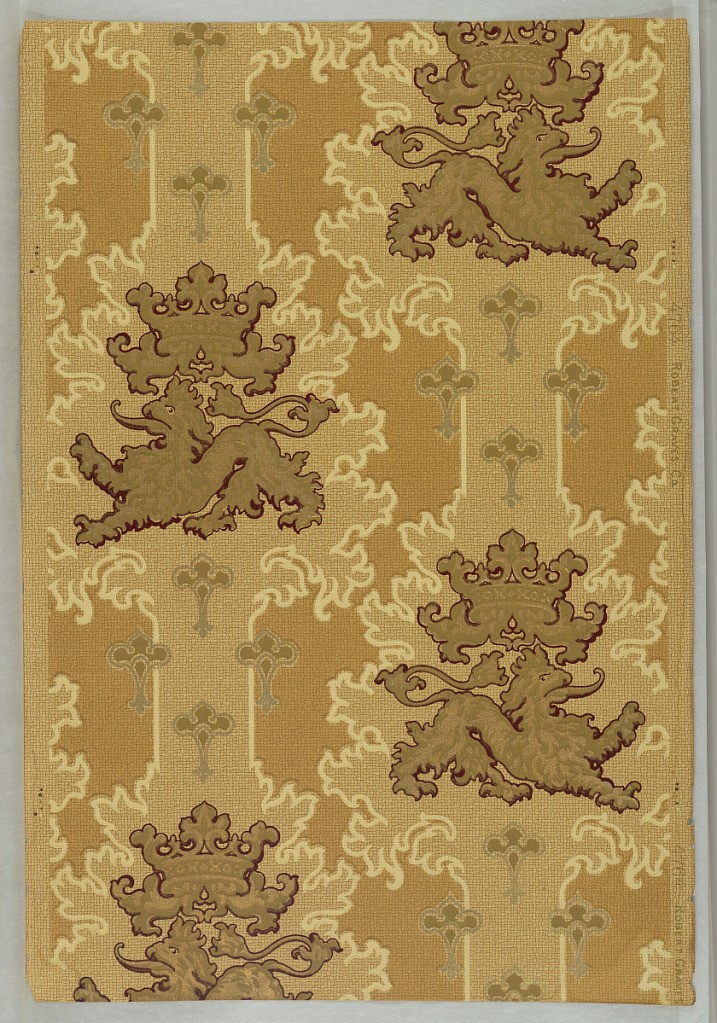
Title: Sidewall - samples
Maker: Robert Graves Co., New York, New York
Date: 1890–1920
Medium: Machine-printed
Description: Affronted lion set within medallion stripe. Printed in metallic gold and ocher on tan ground.